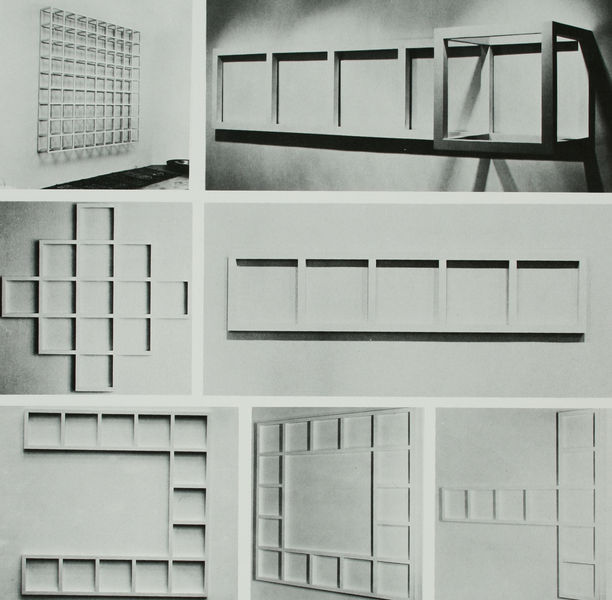
Titel: Modular Wall Structures, Pieces, Cubes
Künstler: Sol Lewitt
Schlagwörter: schatten, weiß, grau, hell, holz, licht, raum, schwarz, zimmer, muster, regal, wand, feld, felder, gitter, boden, fotos, abstrakt, formen, linien, figuren, leiter, einfach, symmetrie, zahlen, gerade, plastik, foto, fotografie, rechtecke, wände, eckig, rechteck, minimalismus, linie, minimalistisch, symmetrisch, form, reihe, würfel, quadrate, geometrisch, schattiert, konstruktion, regale, gegenstand, objekt, geometrie, quadrat, viereck, konstrukt, leisten, installation, quadratisch, proportionen, geometrische formen, mathematik, minimal, räumlich, konstruiert, fotografien, holzleisten, lewitt, sol, module, rauminstallation, quadtrate, vasarely, donald judd, grids, judd, minimal-art, vasarelly, öang